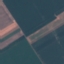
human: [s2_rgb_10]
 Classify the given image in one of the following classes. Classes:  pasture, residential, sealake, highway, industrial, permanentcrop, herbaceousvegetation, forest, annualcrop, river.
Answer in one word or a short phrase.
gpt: AnnualCrop